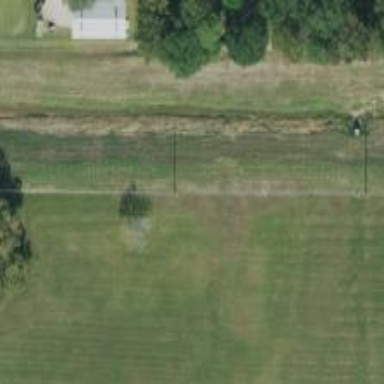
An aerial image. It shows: Power pole.